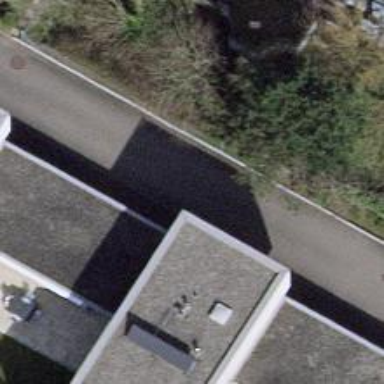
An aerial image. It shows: View of roof of building.